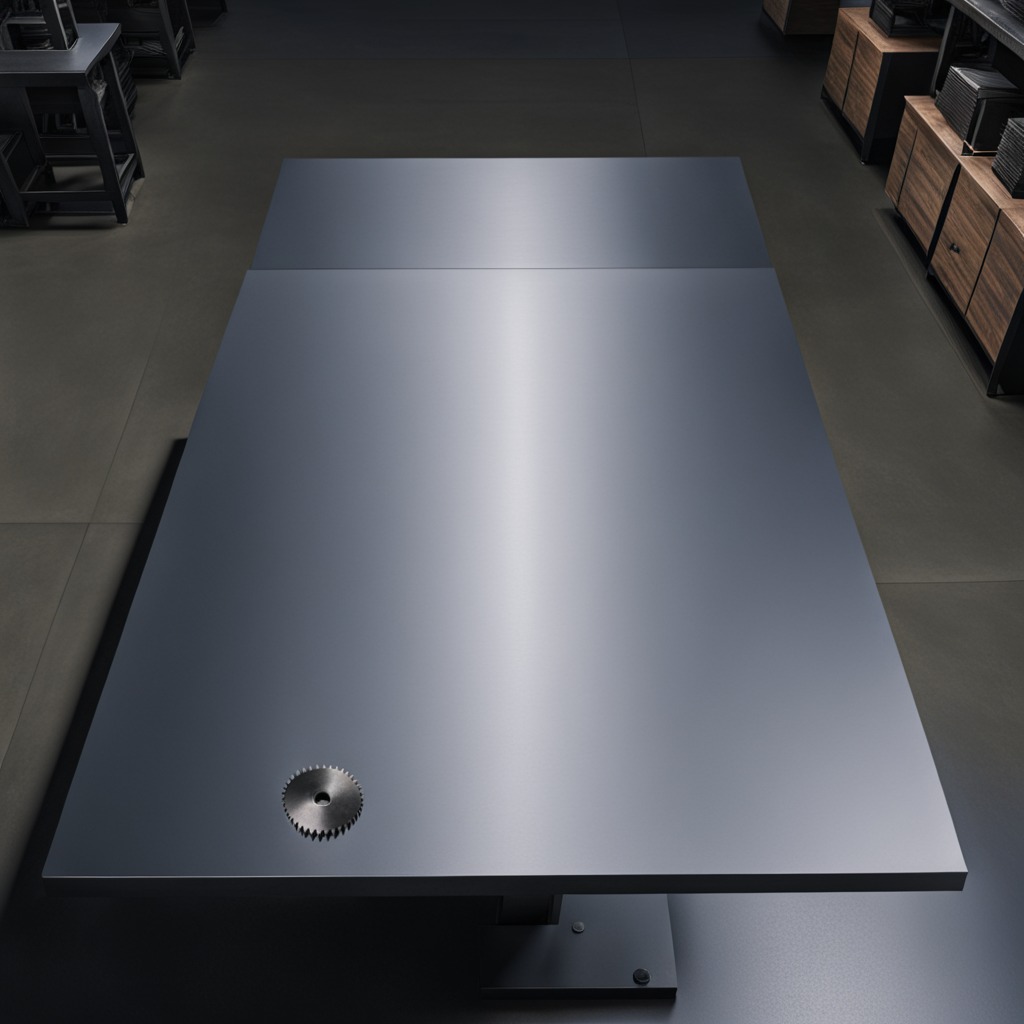
A steel gear with teeth is lying on a clean empty table in a basement in the evening.